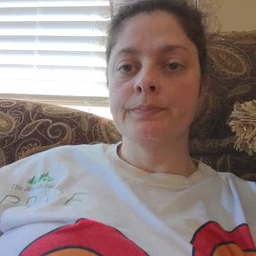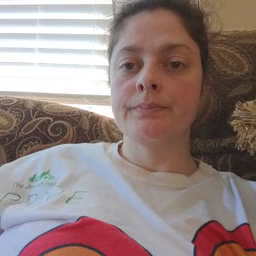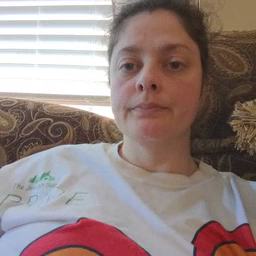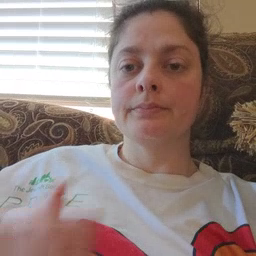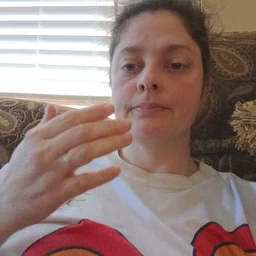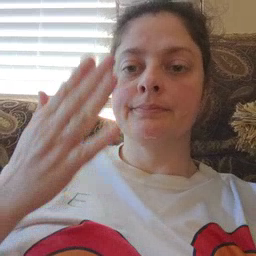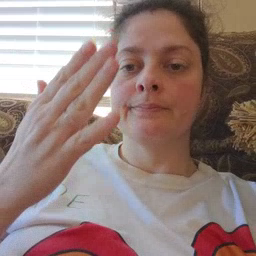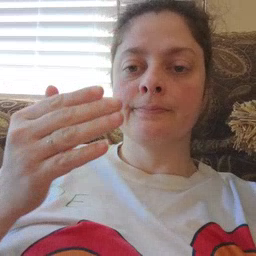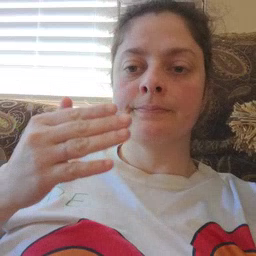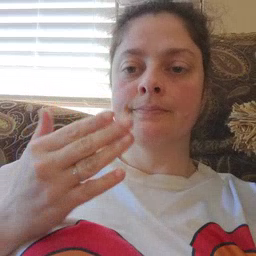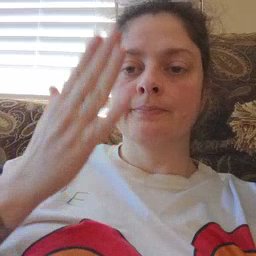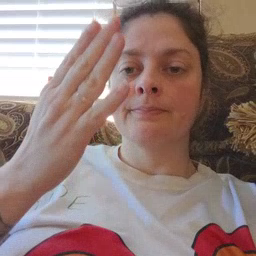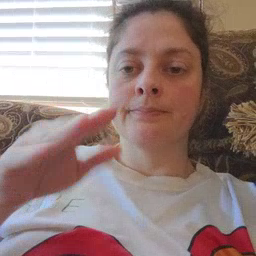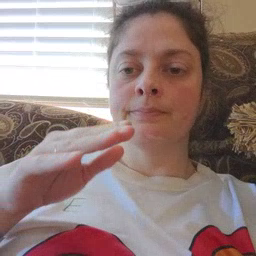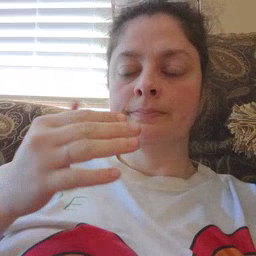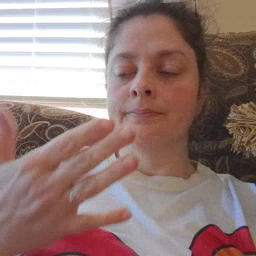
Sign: mitten